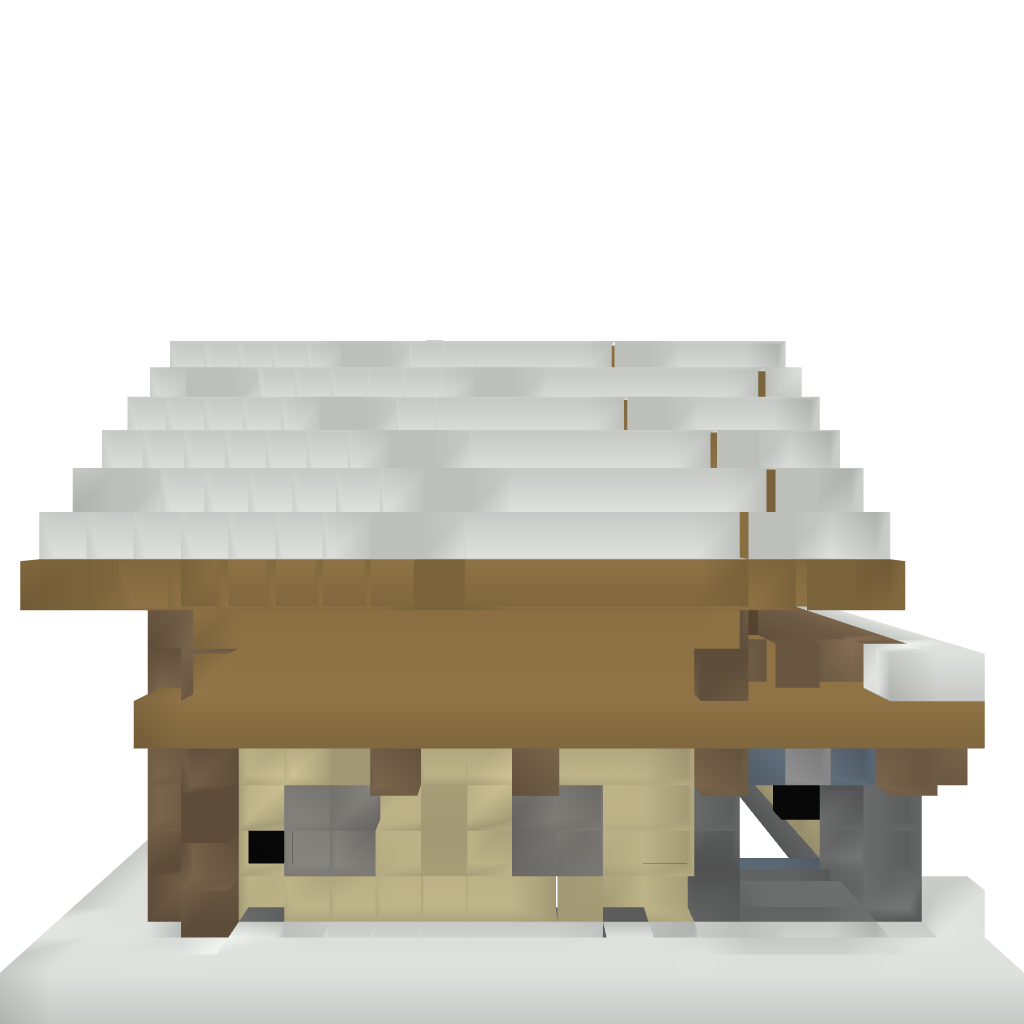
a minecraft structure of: Winter Houses